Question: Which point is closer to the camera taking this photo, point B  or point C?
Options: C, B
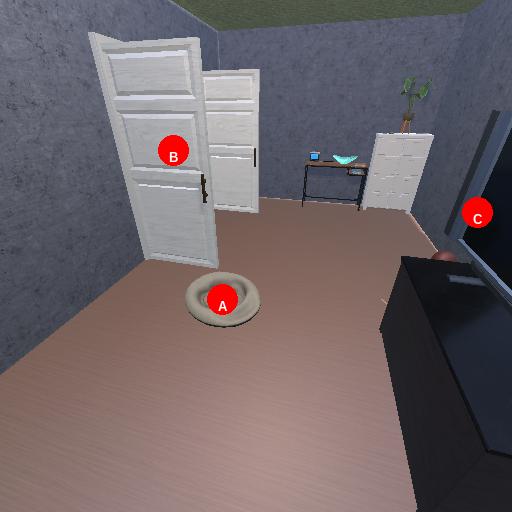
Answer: C